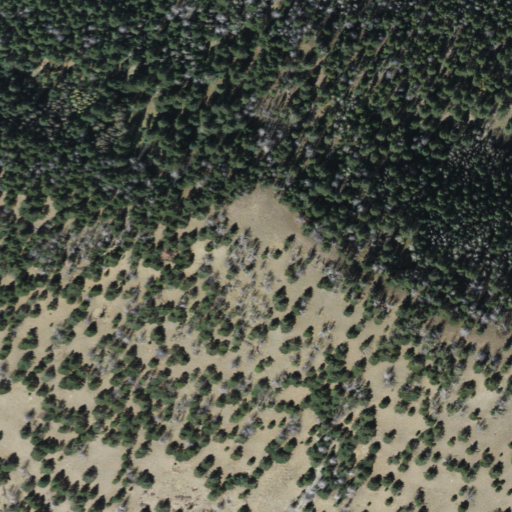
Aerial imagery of mountain in Arizona named Sitgreaves Mountain containing evergreen forest and grassland